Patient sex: M
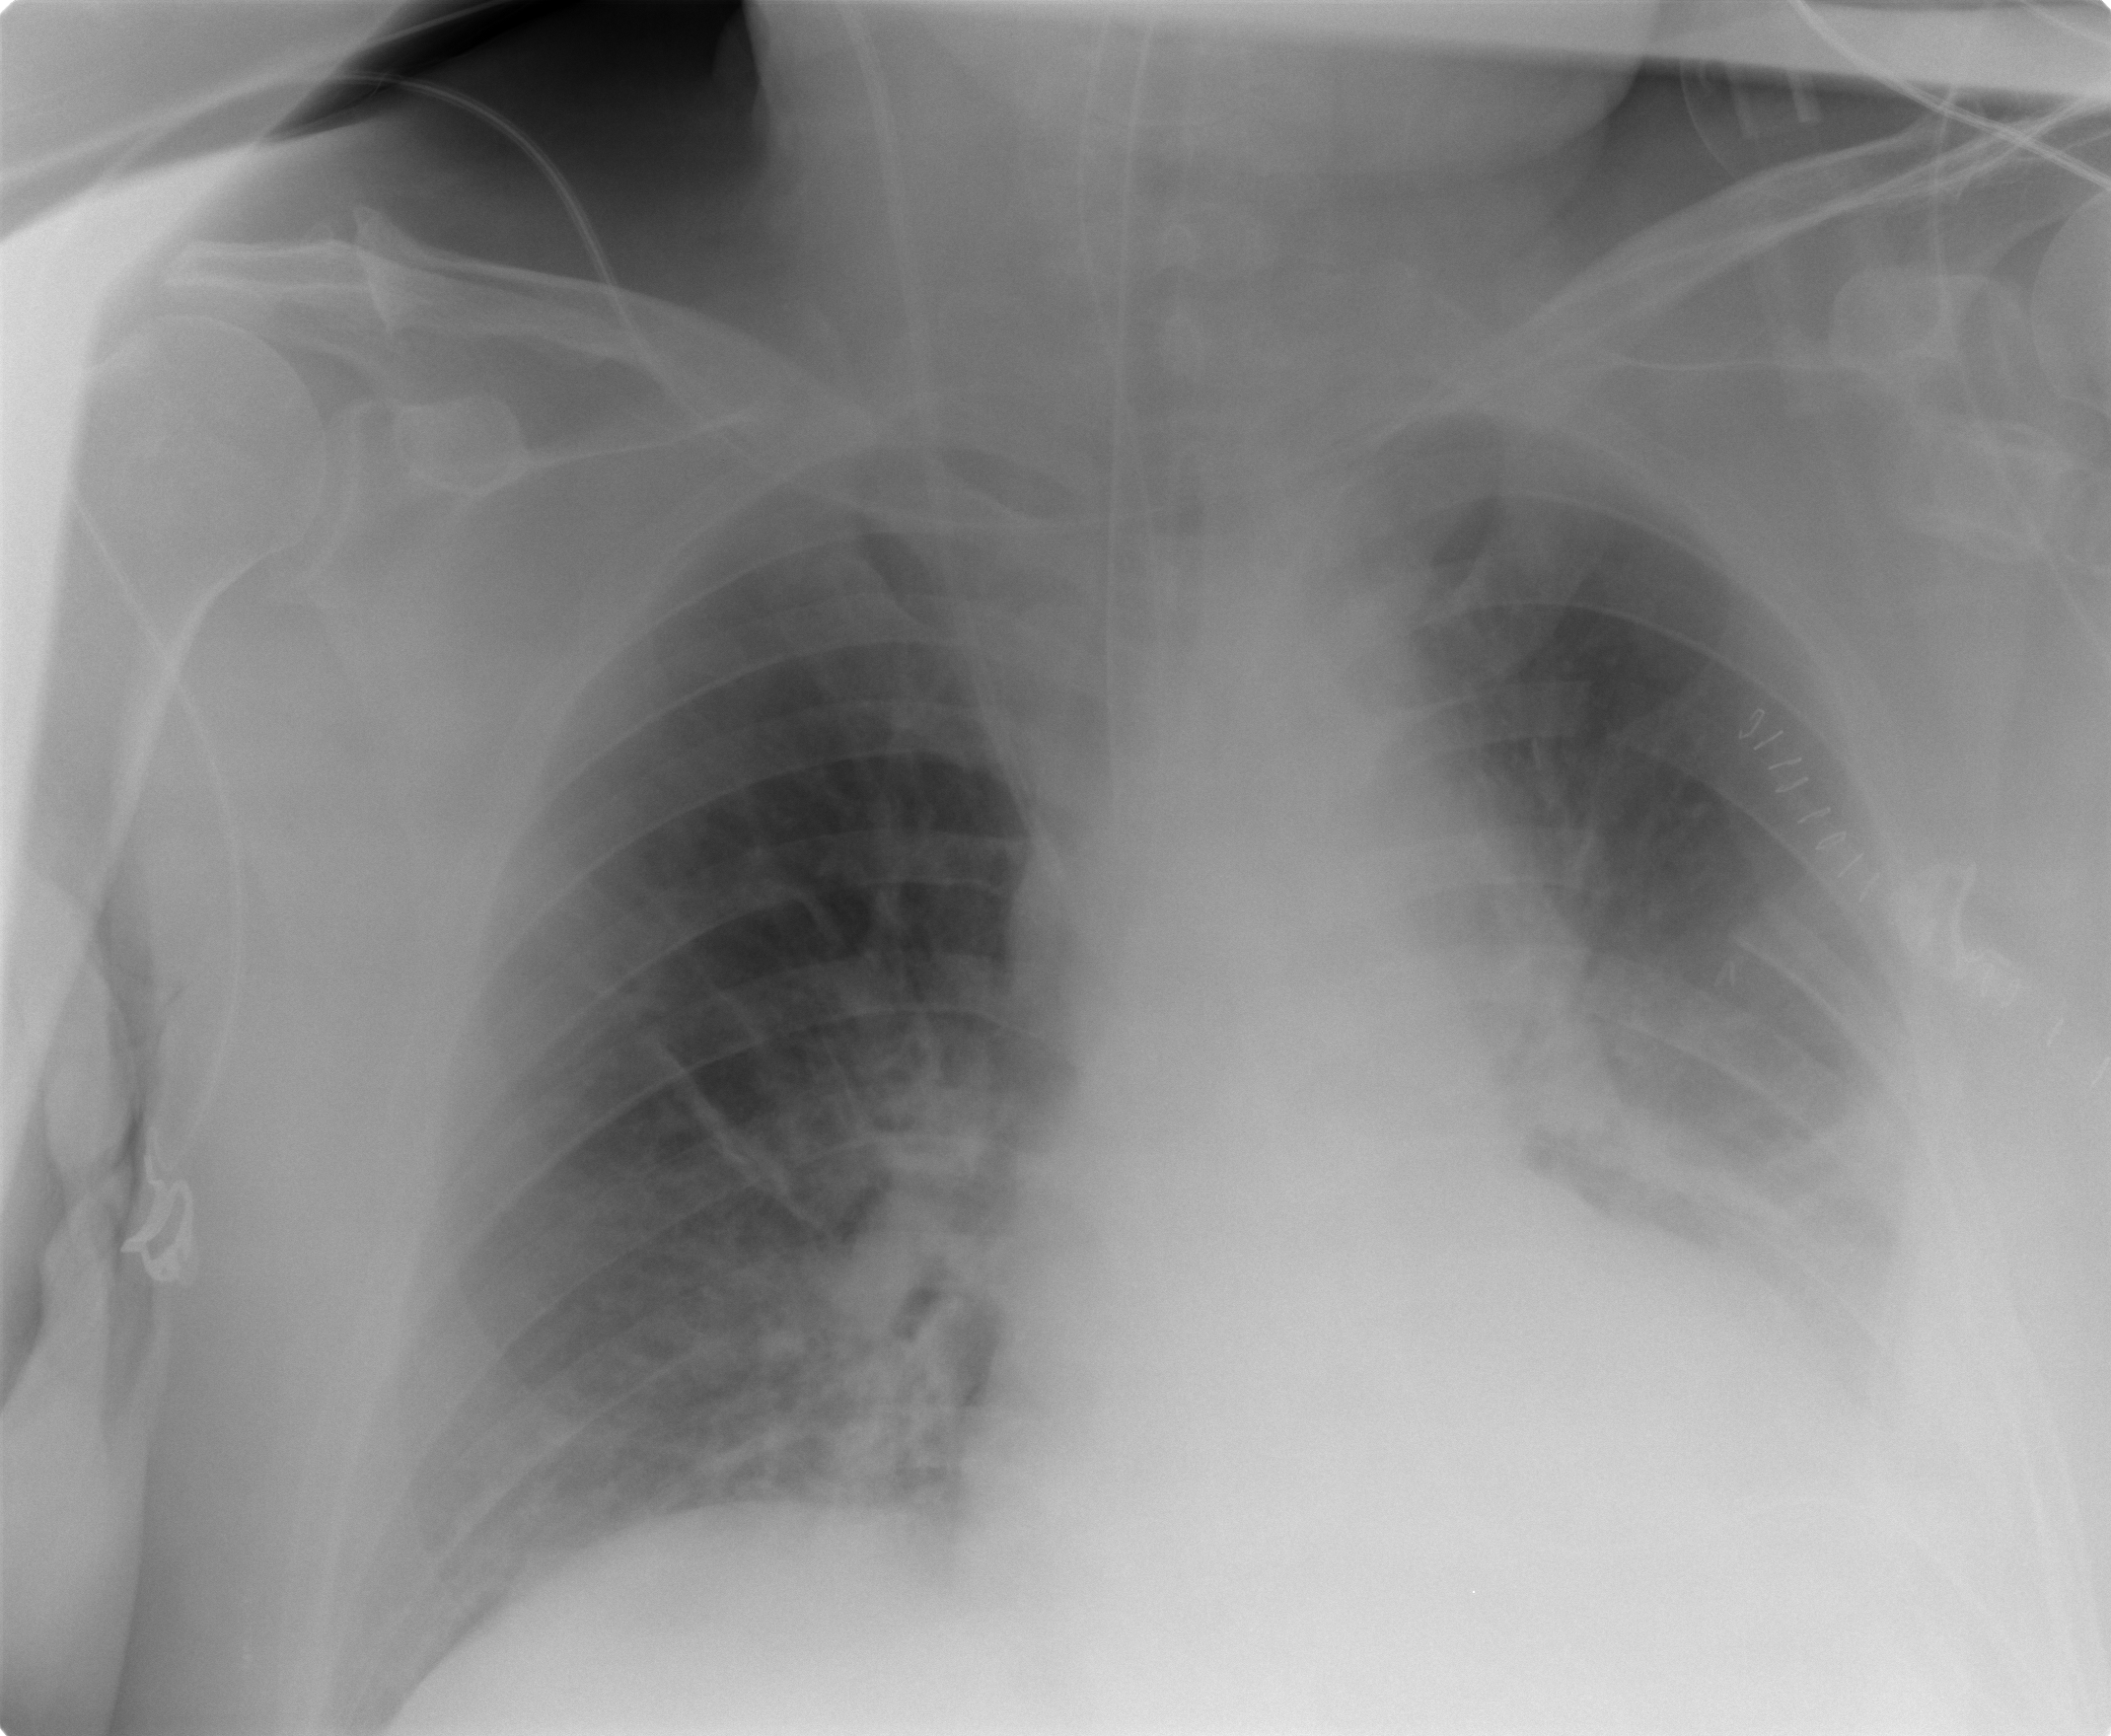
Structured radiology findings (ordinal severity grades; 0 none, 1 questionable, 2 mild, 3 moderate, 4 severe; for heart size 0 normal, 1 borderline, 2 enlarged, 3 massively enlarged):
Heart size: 0
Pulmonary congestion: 0
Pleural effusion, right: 0
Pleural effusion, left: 3
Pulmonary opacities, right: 0
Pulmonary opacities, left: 0
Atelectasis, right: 1
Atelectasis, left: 2